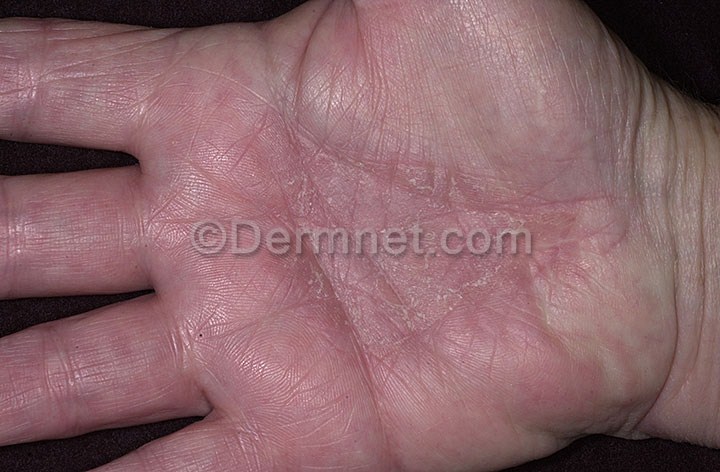
Disease: Psoriasis pictures Lichen Planus and related diseases